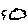
Label: cloud